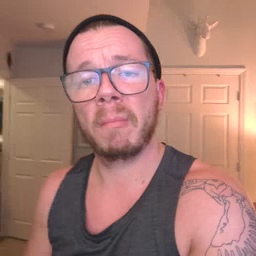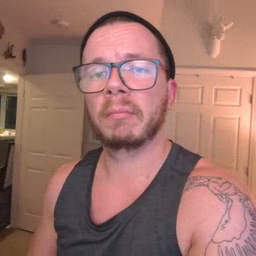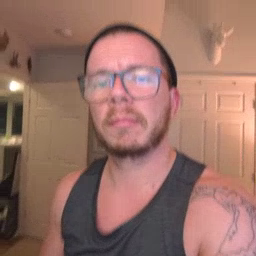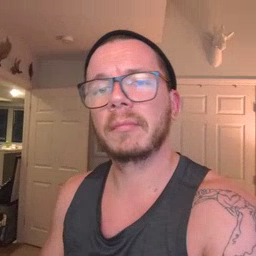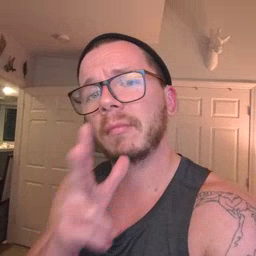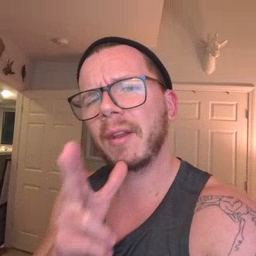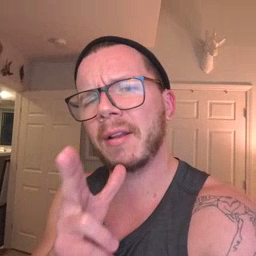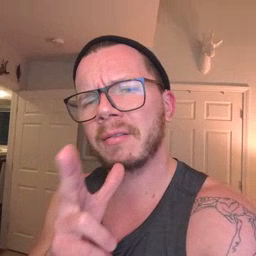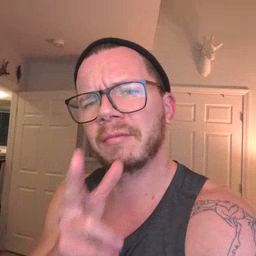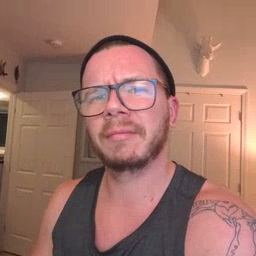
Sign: hen